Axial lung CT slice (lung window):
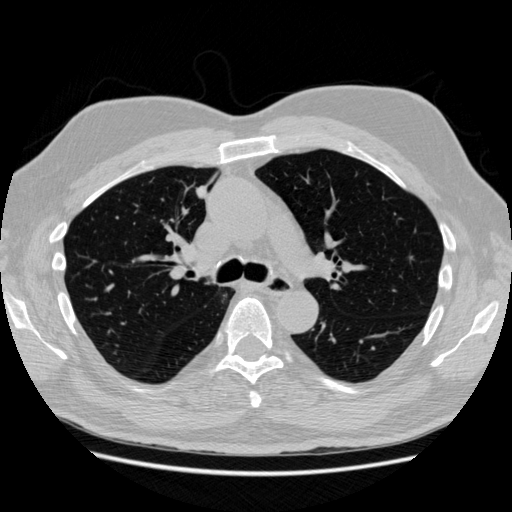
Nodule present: yes
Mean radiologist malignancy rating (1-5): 2.5